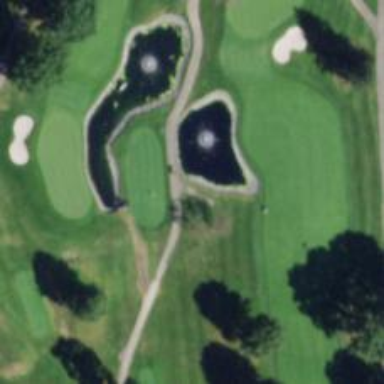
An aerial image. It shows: Path for both road and golf.